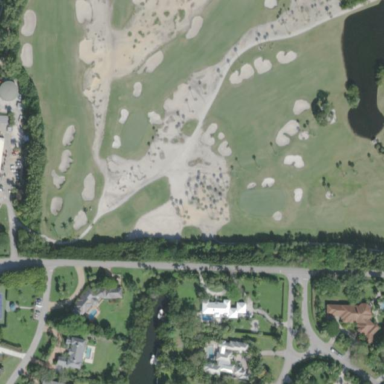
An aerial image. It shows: Golf bunker filled with sandy terrain.